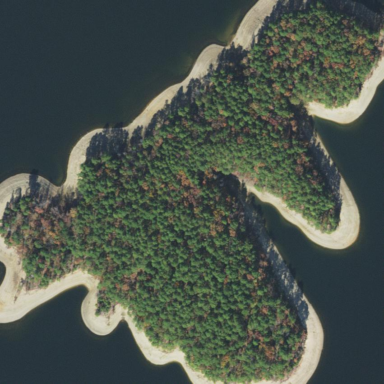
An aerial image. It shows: Forested islet.